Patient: sex M, age 46
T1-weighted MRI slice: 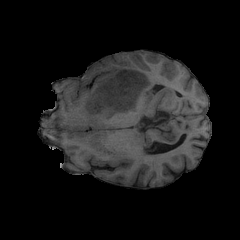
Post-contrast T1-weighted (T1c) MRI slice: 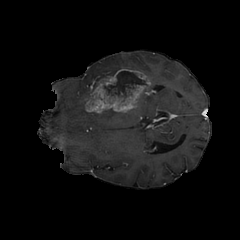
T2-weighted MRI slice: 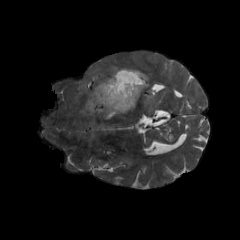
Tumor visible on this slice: yes
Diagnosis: Glioblastoma, IDH-wildtype
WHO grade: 4